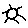
Label: sun